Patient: sex F, age 62
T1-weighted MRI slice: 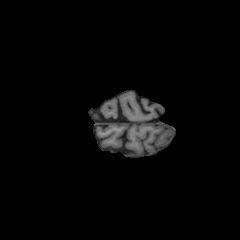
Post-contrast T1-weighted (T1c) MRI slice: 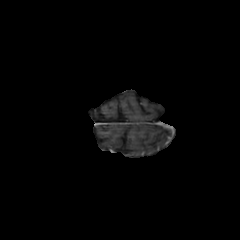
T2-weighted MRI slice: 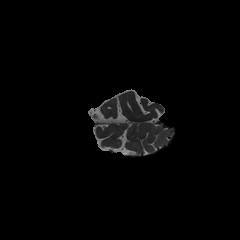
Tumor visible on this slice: no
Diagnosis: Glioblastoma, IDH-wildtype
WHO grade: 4